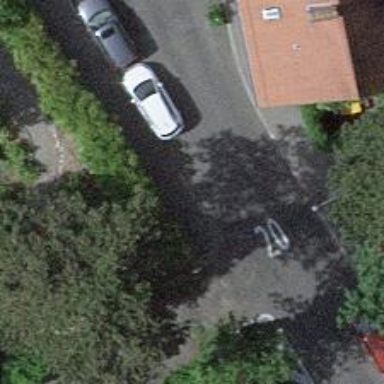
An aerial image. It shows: Regular kerb.